Field crop: maize
Growth stage: 1
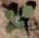
Species: chenopodium